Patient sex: M
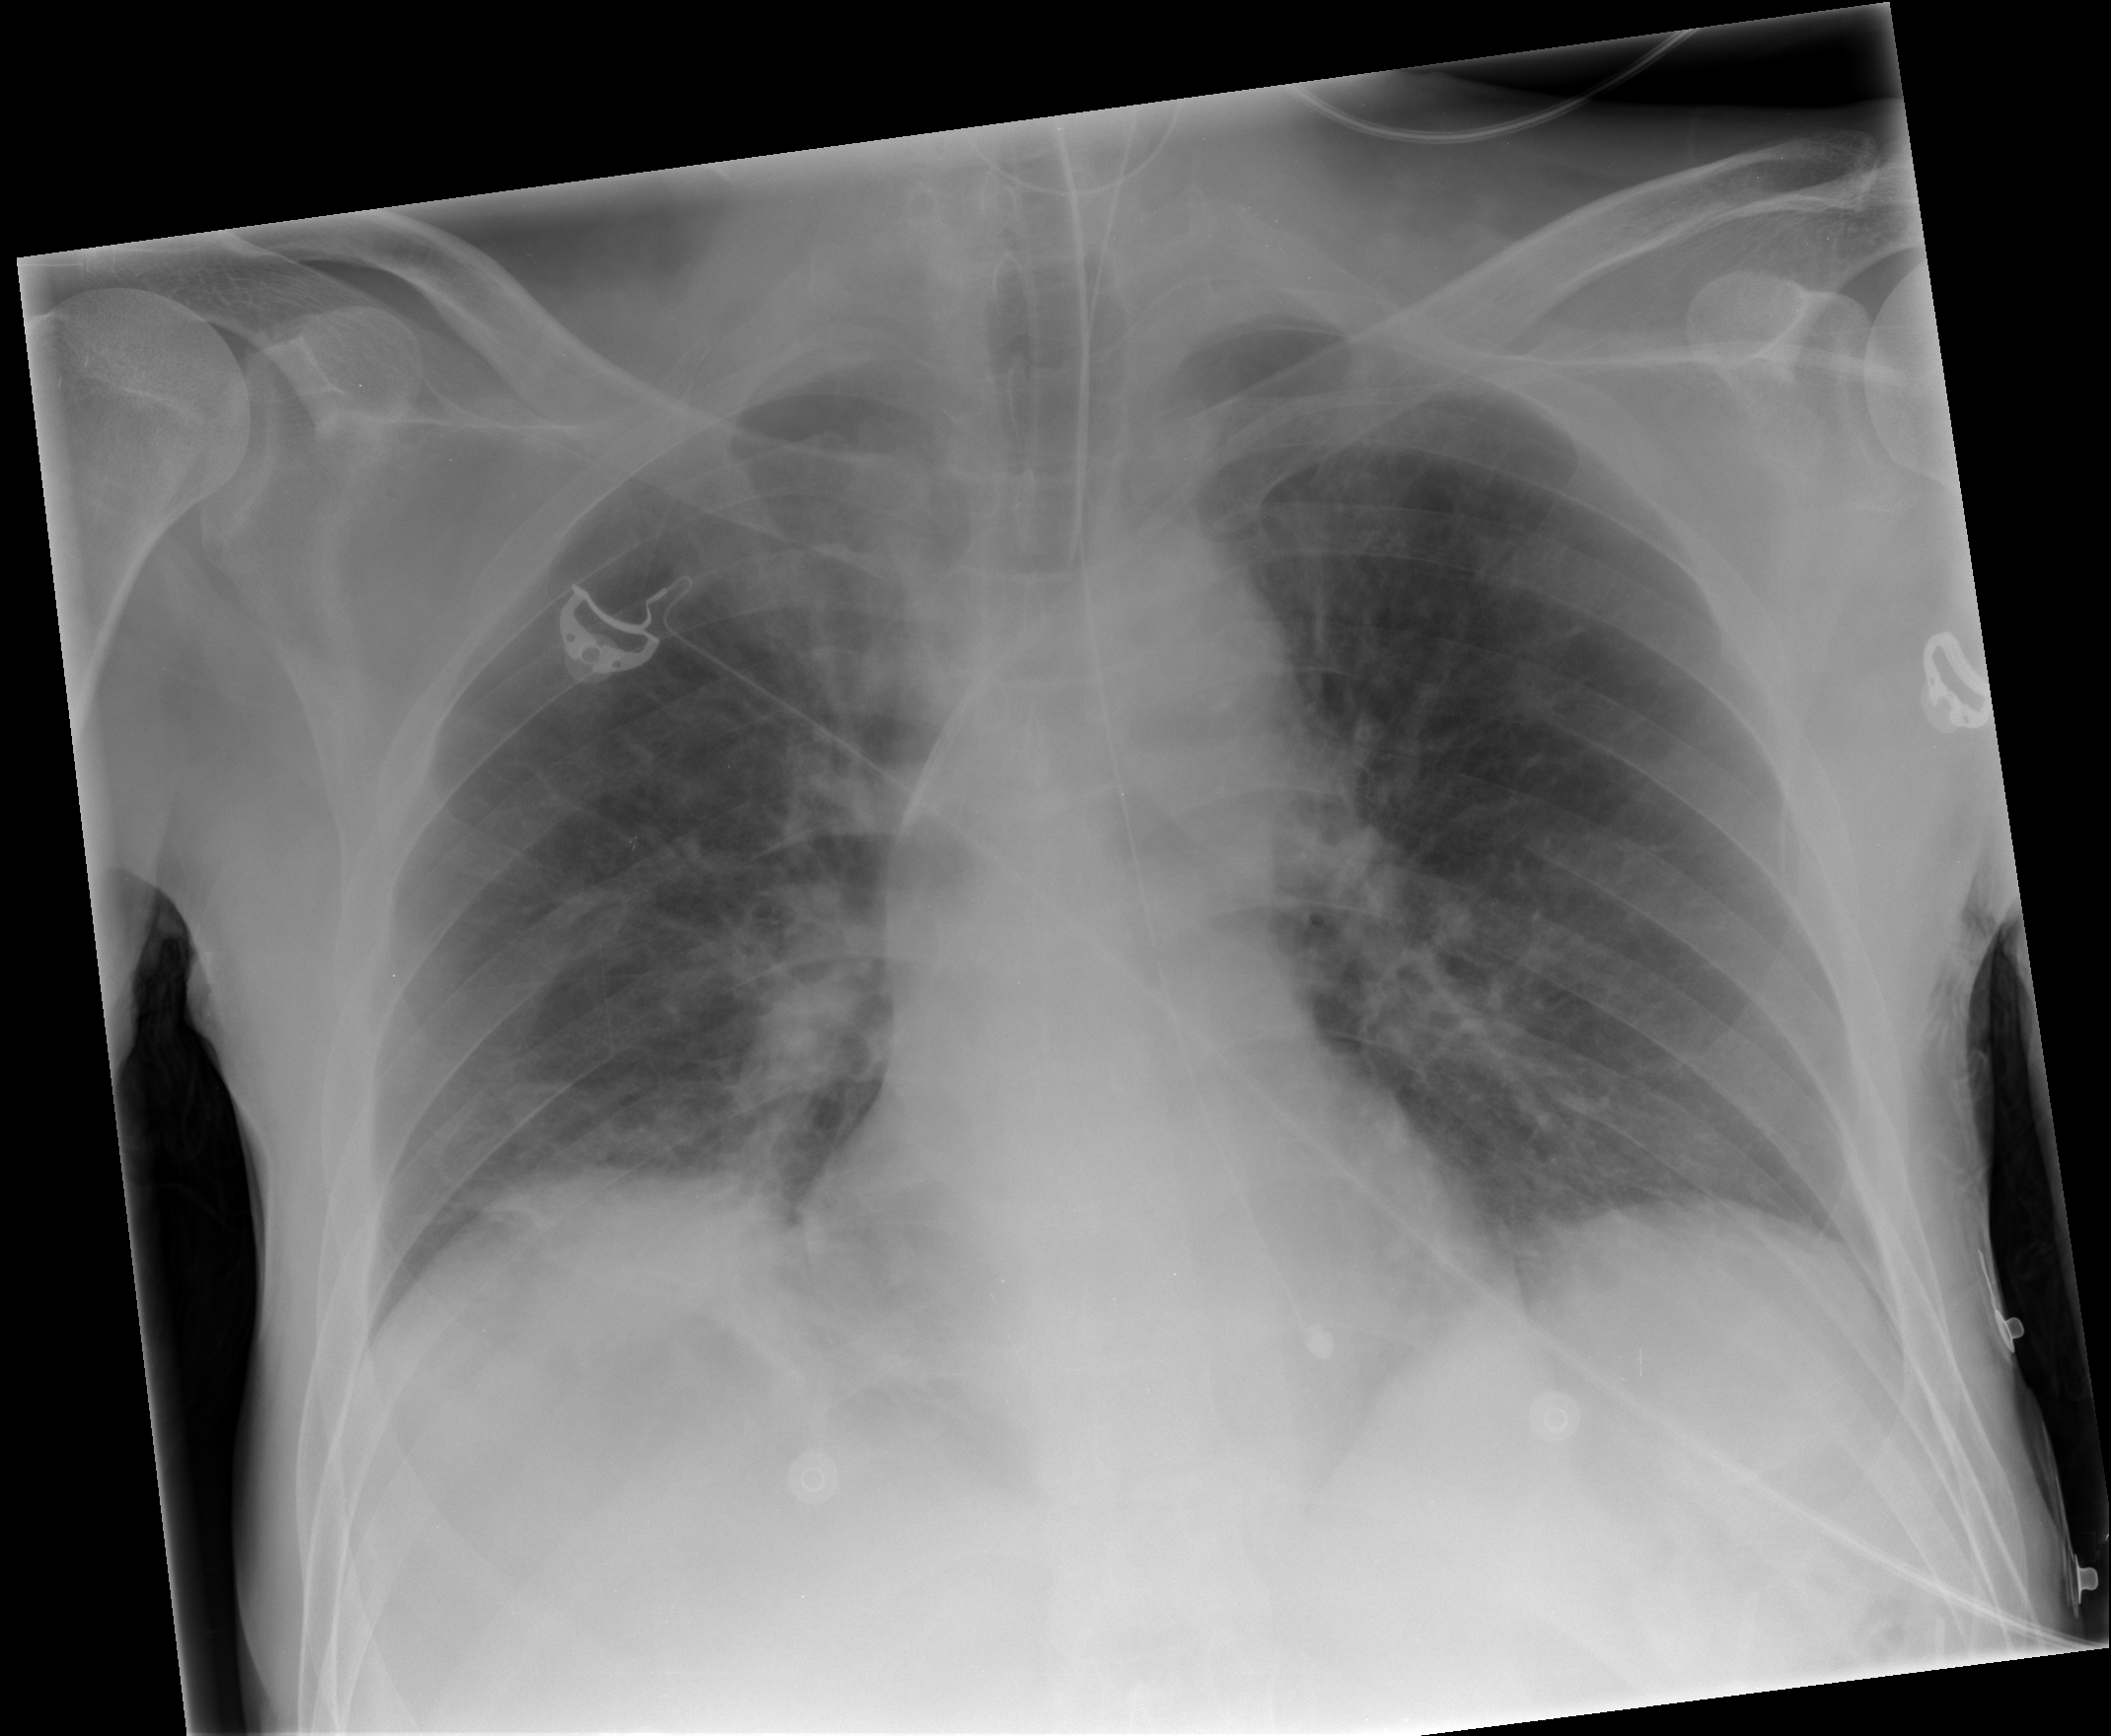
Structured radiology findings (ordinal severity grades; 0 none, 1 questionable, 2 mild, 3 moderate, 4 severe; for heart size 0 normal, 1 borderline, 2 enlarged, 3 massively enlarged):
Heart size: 0
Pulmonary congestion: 0
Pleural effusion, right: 0
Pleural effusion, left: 0
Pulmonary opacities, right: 0
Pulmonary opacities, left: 0
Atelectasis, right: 2
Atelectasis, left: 2